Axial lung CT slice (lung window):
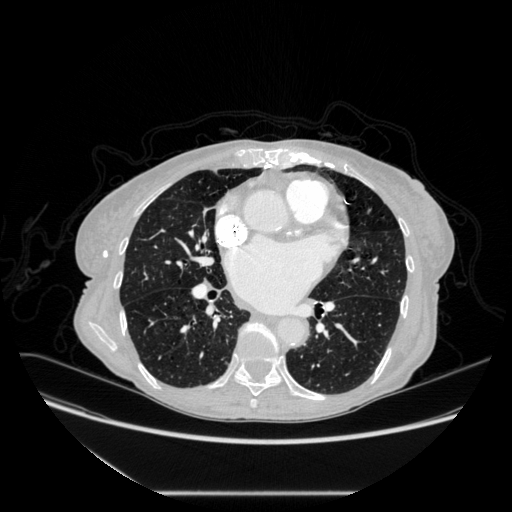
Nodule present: no